Question: WinAPI/C++ created toolbar. I see buttons are grey if disabled.

Any way to show them not simple grey, but faded to grey (like greyscale)?
New icons are needed or simple int flag to pass to api?
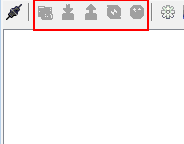
Answer: The Win32 toolbar control allows you to have a separate imagelist for disabled buttons.
Lookup: 'TB_SETDISABLEDIMAGELIST'